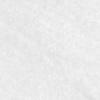
Label: no_change